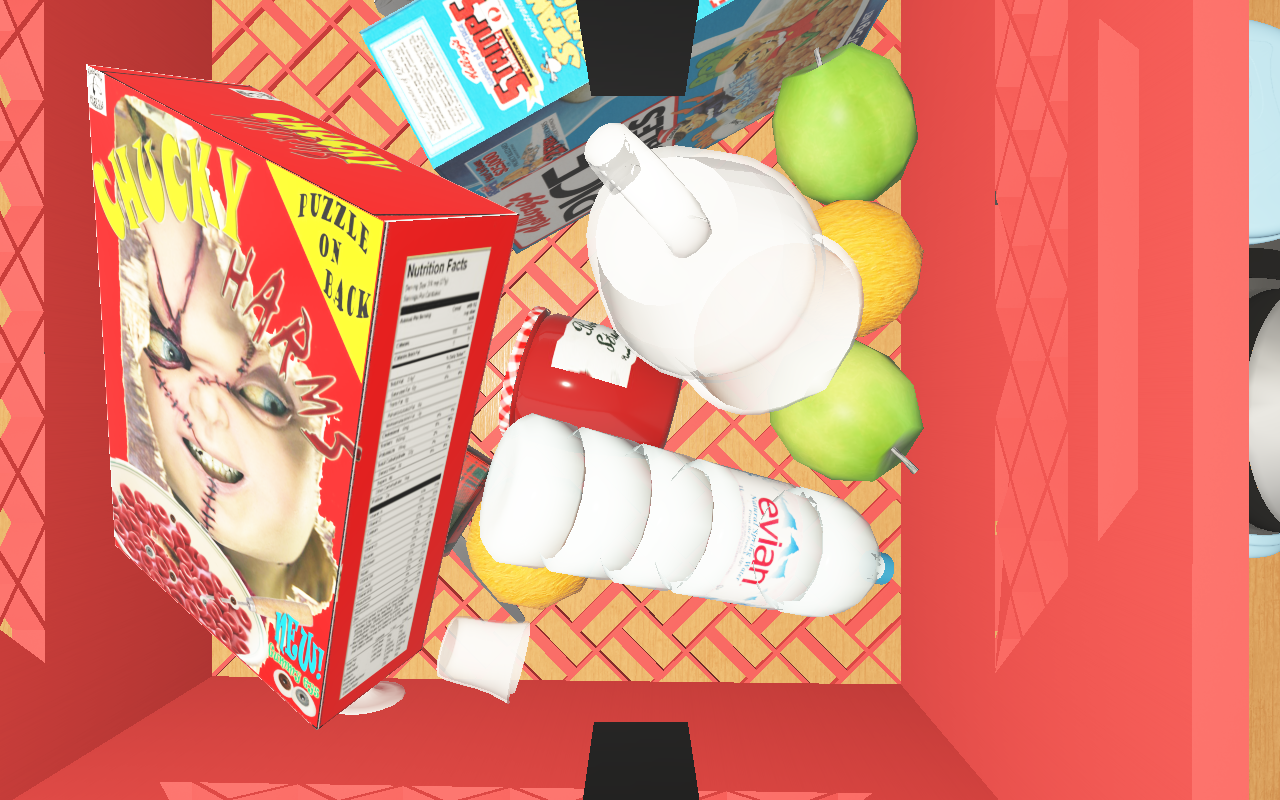
Objects in the scene:
water bottle
apple
apple
orange
orange
plate
glass
jam jar
biscuit box